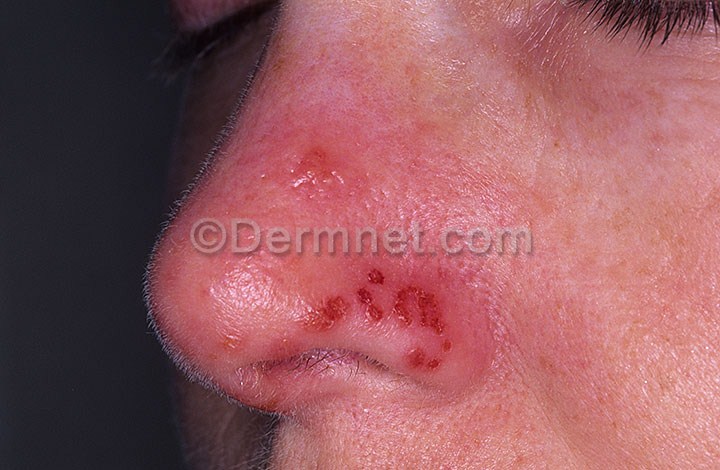
Disease: Warts Molluscum and other Viral Infections